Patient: sex M, age 52
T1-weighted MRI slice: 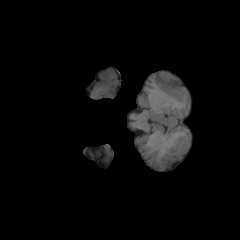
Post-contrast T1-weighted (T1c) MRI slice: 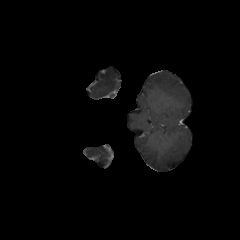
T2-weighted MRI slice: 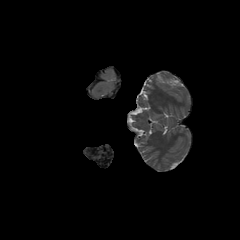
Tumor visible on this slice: no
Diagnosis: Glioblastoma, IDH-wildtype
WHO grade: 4